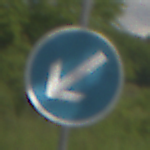
Verkehrszeichen: VorgeschriebeneVorbeifahrtLinks
Umgebung: Outdoor, RoadRail
Tageszeit: Midday
Wetter: PartlyCloudy
Licht: Natural
Jahreszeit: NotSpecified
Kontrast: HighContrast